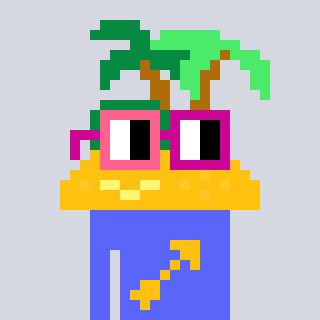
a pixel art character with square pink and red glasses, a island-shaped head and a purple-colored body on a cool background